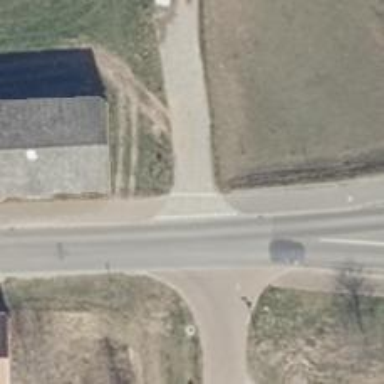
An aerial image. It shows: Road with "give way" sign.